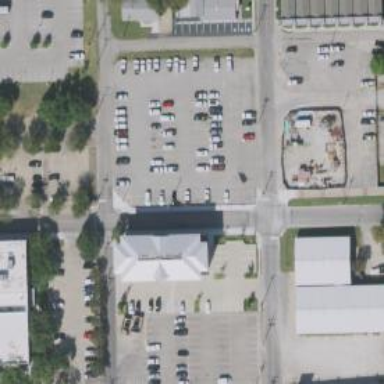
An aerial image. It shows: Parking space.